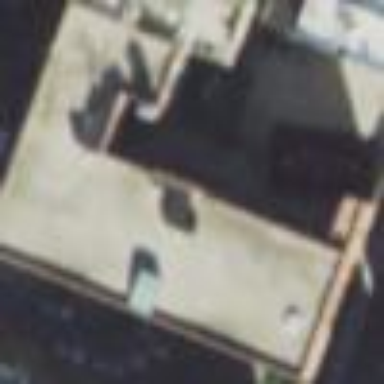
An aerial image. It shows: School building with flat concrete roof.